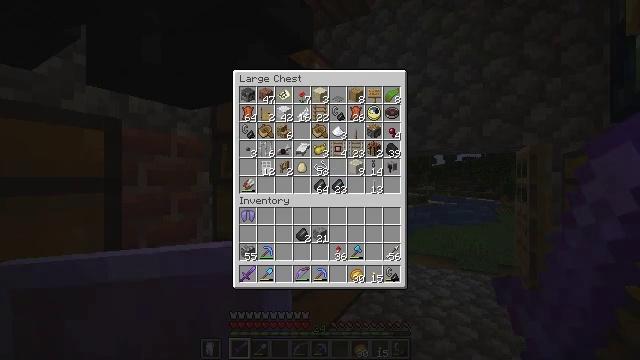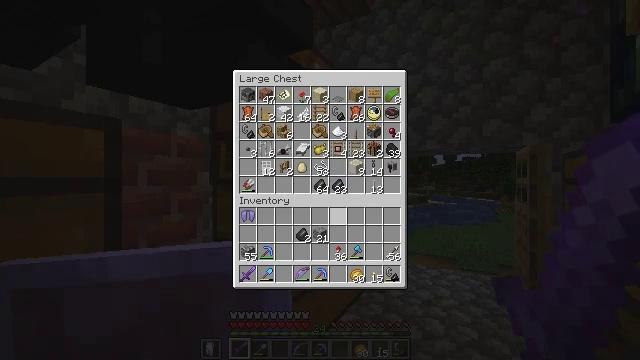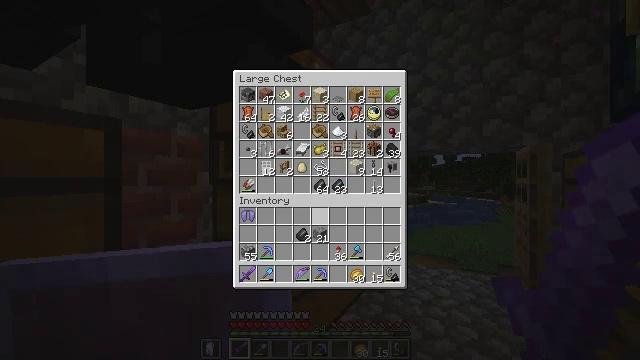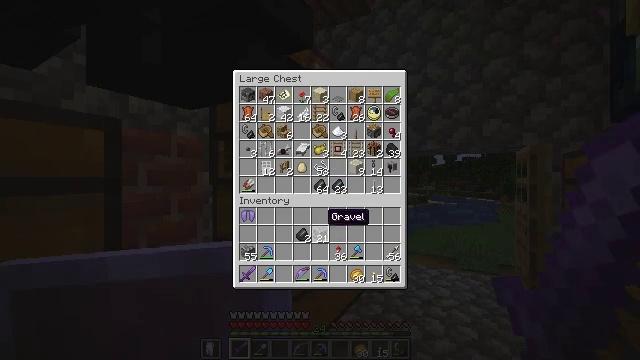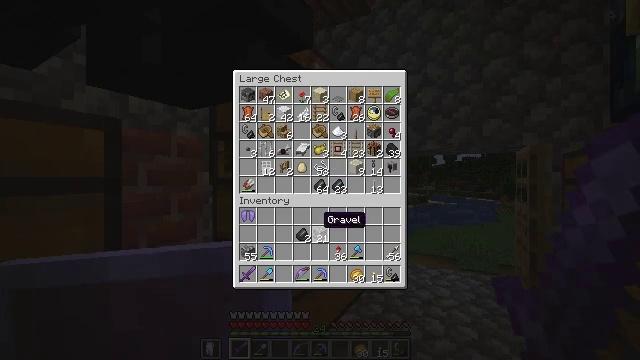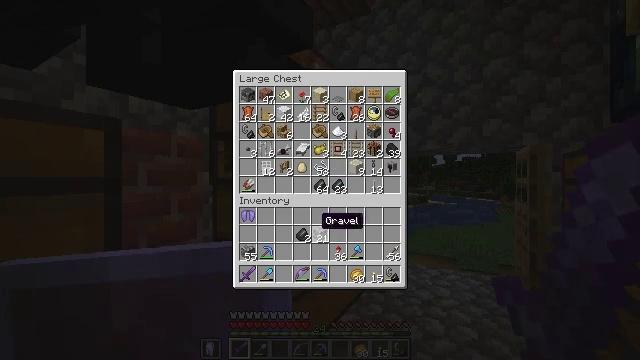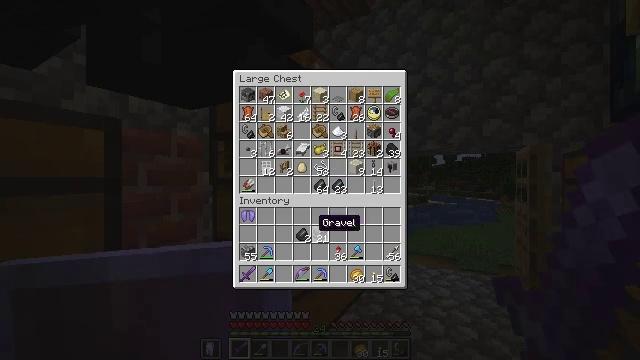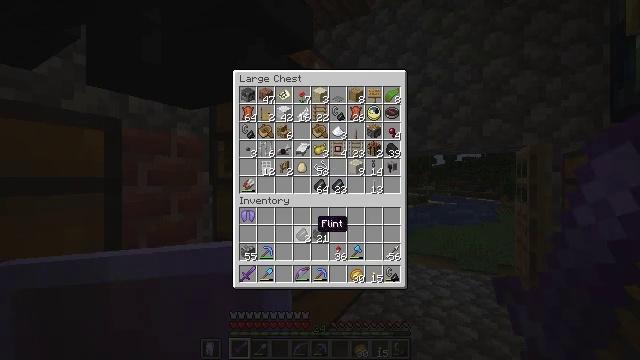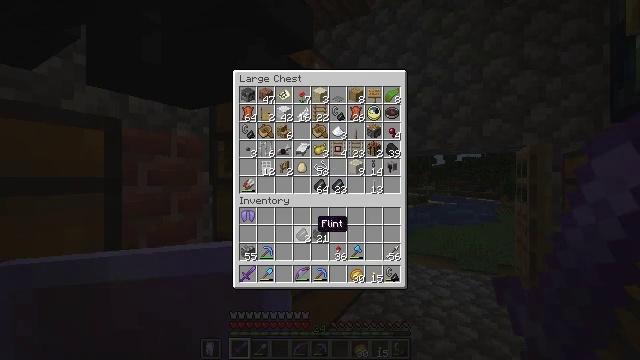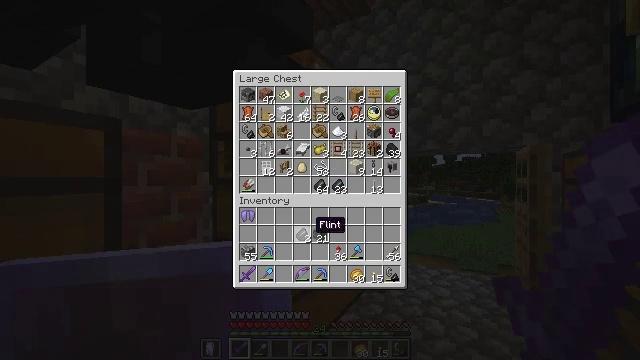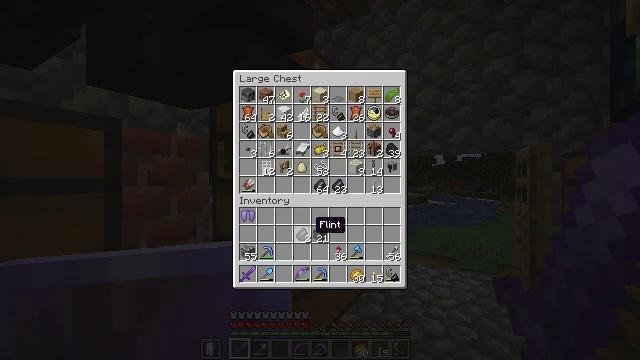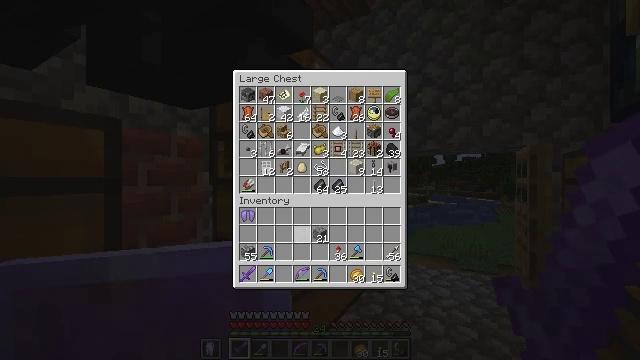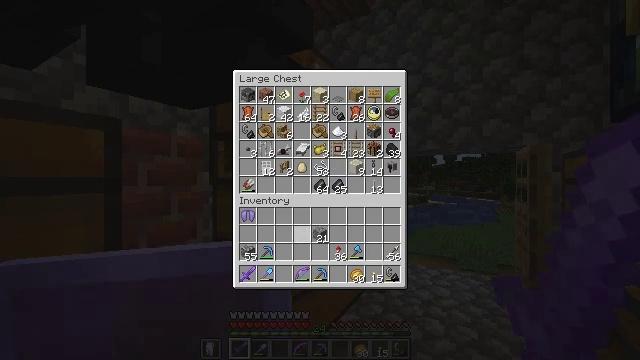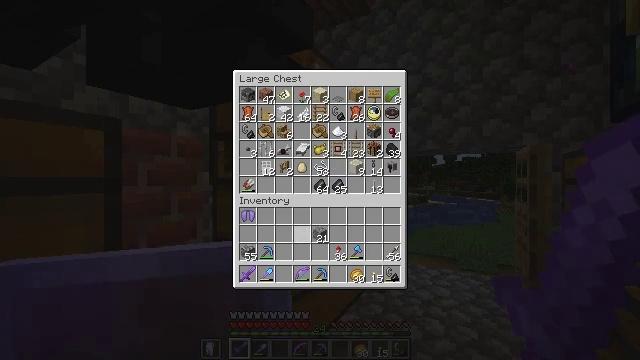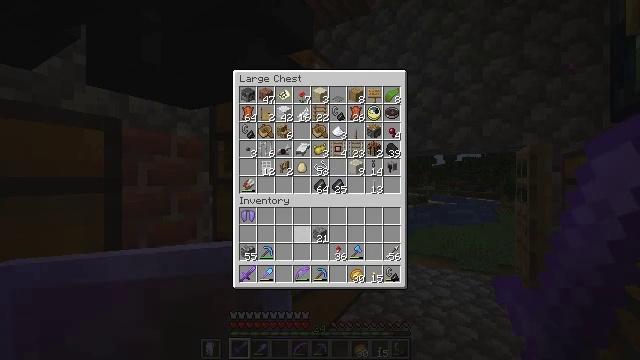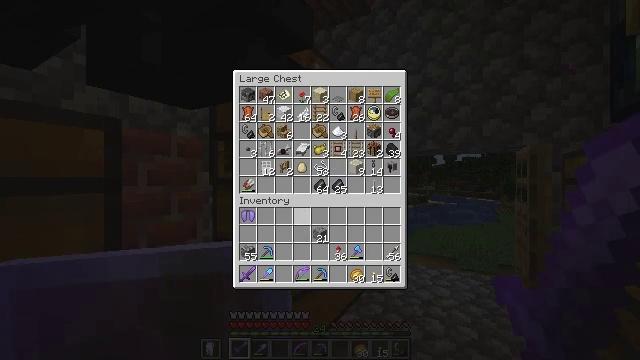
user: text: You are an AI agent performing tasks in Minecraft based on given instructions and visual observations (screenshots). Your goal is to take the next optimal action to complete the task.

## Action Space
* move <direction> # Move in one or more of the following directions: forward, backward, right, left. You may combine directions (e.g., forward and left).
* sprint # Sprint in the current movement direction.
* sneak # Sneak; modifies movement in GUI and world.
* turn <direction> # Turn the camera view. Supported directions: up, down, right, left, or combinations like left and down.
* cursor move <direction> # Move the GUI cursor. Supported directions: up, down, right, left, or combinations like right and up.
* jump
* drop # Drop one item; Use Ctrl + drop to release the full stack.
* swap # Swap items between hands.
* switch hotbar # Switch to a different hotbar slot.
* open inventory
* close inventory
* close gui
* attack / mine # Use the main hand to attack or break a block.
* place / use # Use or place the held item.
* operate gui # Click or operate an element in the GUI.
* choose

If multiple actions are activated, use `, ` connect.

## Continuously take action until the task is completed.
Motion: motion action
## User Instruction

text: Use ancient debris in the furnace to create netherite scrap.
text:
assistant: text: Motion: sneak, cursor move down
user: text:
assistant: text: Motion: sneak
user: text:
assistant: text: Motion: sneak
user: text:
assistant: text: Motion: sneak
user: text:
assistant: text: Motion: sneak
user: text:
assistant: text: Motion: sneak
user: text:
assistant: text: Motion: sneak
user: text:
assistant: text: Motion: sneak
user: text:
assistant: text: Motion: sneak
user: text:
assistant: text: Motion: sneak
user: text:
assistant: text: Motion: sneak, choose
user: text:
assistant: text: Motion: sneak, choose
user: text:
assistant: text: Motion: sneak
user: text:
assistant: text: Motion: sneak
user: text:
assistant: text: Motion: sneak, cursor move up
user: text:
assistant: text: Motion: sneak
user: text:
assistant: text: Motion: sneak
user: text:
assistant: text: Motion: sneak
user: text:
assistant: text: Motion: sneak
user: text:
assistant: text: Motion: sneak, cursor move down
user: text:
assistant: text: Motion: sneak, cursor move down
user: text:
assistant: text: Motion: sneak
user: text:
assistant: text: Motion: sneak
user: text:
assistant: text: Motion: no_op
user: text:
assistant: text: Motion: no_op
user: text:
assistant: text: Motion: no_op
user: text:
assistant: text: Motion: no_op
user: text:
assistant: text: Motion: no_op
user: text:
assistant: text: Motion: no_op
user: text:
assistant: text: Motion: no_op